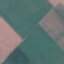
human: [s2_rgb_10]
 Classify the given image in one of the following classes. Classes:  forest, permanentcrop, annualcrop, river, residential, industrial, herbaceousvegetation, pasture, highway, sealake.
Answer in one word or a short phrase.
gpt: AnnualCrop